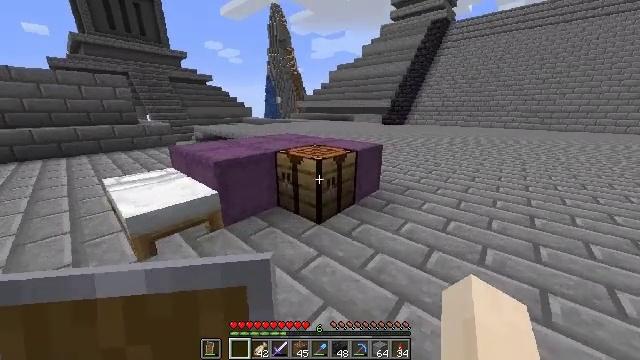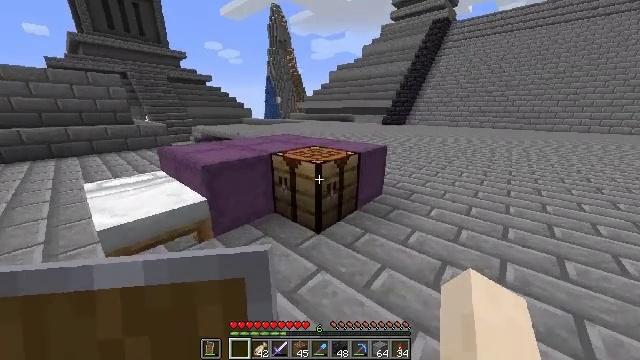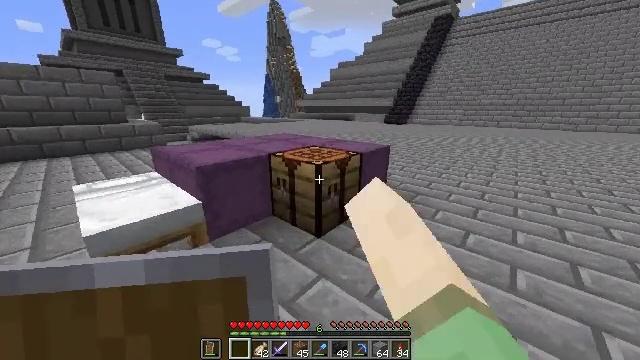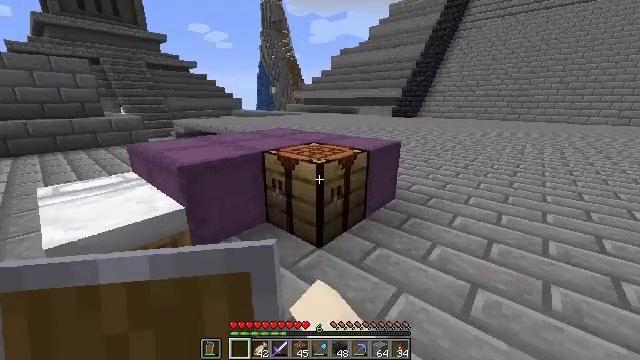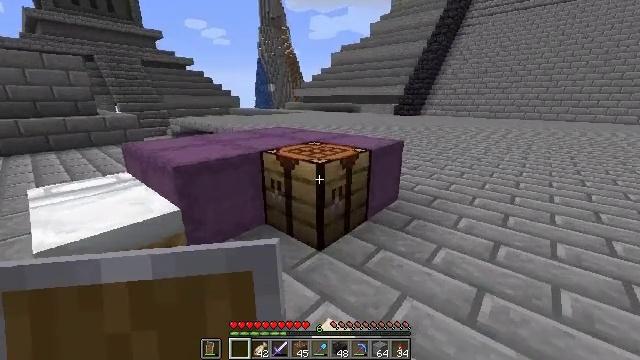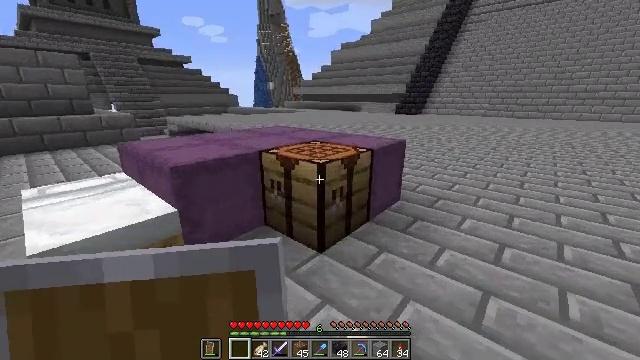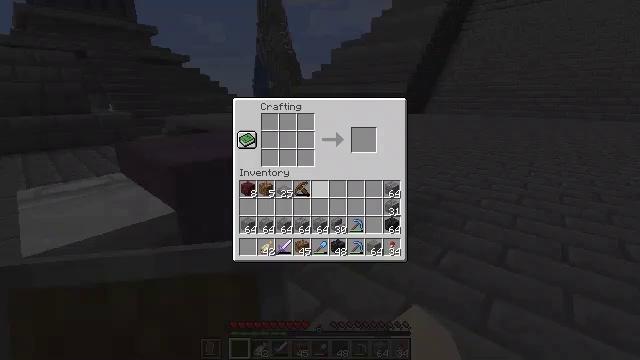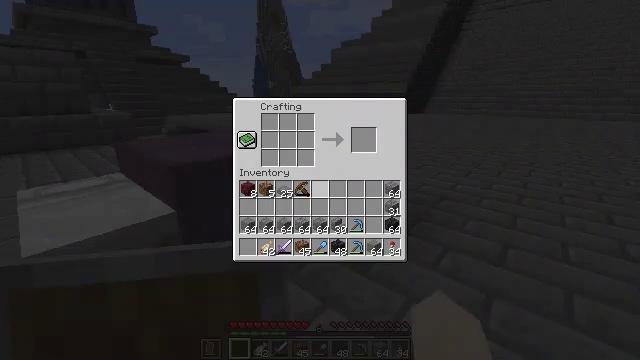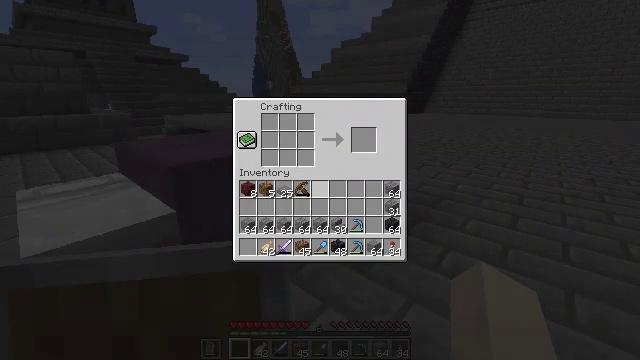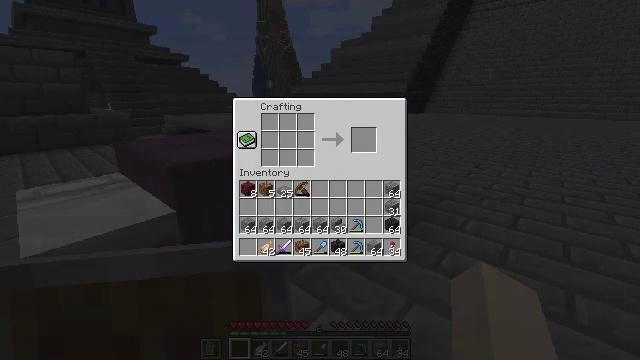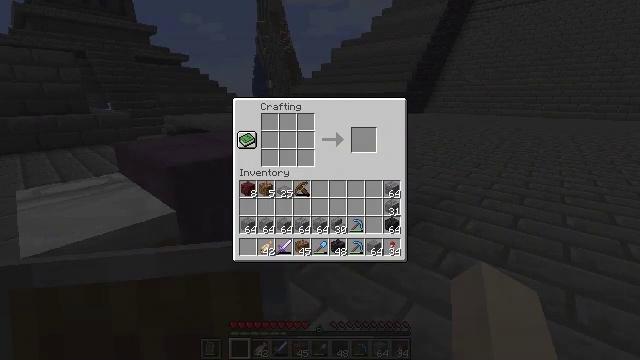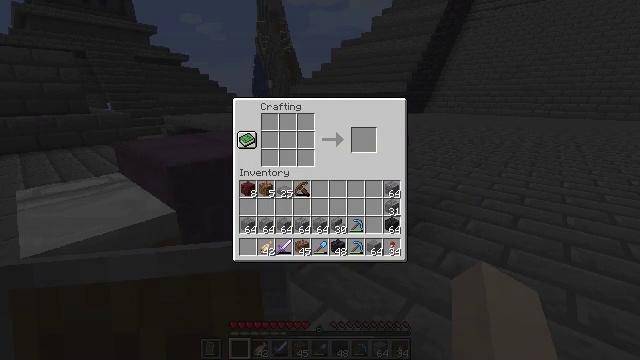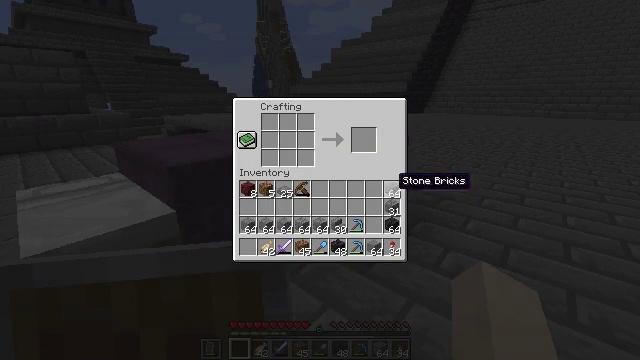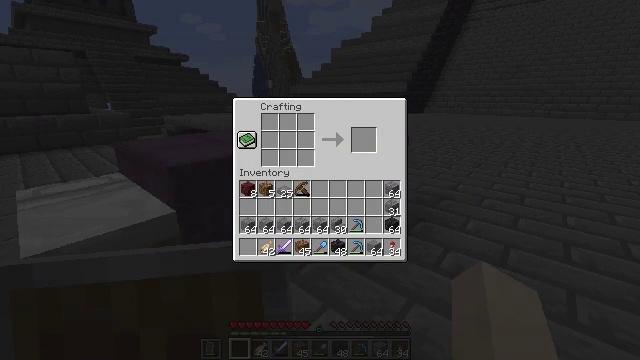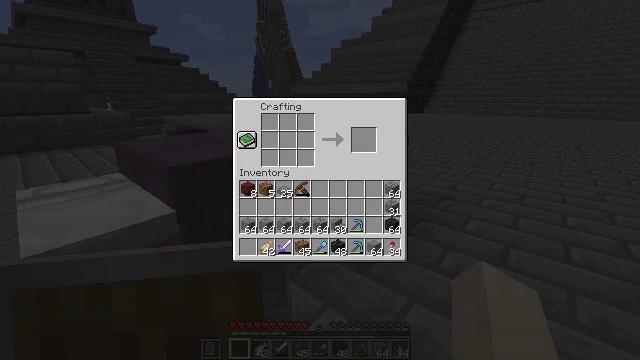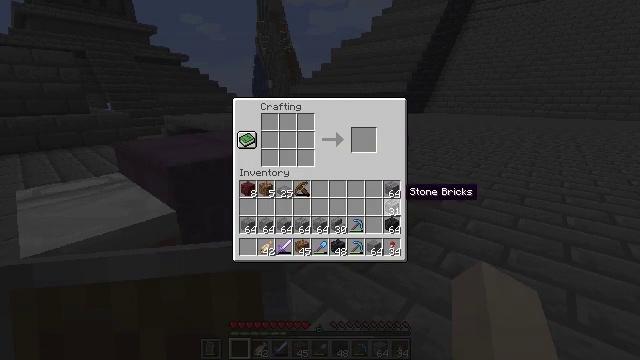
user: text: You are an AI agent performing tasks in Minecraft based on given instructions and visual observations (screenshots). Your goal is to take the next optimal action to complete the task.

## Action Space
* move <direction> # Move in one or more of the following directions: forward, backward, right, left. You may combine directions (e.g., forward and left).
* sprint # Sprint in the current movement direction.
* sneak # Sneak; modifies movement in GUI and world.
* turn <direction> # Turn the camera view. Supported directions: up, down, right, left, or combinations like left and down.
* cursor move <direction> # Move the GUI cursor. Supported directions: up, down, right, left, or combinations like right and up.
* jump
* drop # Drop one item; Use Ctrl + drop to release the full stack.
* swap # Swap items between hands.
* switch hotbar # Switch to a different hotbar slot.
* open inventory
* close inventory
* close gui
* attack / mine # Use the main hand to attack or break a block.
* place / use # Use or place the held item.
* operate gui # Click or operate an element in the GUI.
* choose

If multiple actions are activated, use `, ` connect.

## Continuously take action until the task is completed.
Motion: motion action
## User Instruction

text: Open the crafting table and craft stone brick slabs.
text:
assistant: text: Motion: use / place
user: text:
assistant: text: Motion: use / place
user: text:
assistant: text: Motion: use / place
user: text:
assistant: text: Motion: no_op
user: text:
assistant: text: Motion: no_op
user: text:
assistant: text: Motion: open gui
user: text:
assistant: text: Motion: no_op
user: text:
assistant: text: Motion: no_op
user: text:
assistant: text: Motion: cursor move right
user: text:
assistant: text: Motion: sneak, cursor move right
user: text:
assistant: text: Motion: sneak, cursor move right
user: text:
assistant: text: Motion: sneak, cursor move right and down
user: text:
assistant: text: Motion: sneak, cursor move right and down
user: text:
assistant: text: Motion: sneak
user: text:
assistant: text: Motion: sneak
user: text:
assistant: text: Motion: sneak
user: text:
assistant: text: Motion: sneak
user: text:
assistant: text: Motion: sneak
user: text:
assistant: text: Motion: sneak
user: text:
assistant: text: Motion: sneak
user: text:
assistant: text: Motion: sneak
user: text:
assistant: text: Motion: sneak
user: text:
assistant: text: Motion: sneak
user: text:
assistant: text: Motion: sneak, choose
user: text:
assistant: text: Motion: sneak, choose
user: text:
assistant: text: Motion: sneak
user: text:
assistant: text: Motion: sneak
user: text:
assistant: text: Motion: sneak
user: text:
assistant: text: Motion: sneak
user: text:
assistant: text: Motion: sneak